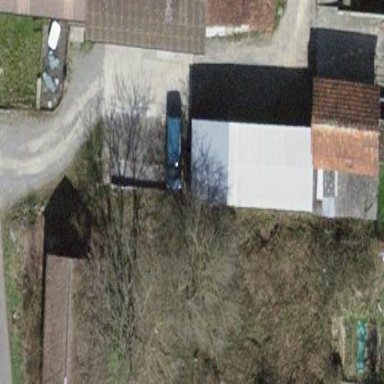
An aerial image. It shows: Shed building.